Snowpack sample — Snodgrass Mountain, Crested Butte, Colorado (2/4/25, 12:06 PM MST)
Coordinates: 38.923, -106.968
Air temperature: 35 °F
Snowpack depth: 80 cm
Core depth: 60 cm
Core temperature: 32 °F
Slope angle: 14°, slope face: 78°
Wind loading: low
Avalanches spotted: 0
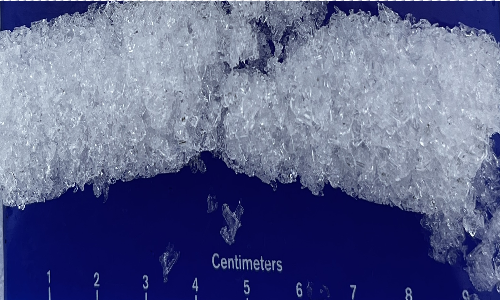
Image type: core
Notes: No avalanches nearby, unusually warm weather for the last month reported by residents, Collected 25 yards from treeline